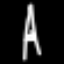
Label: The Eiffel Tower